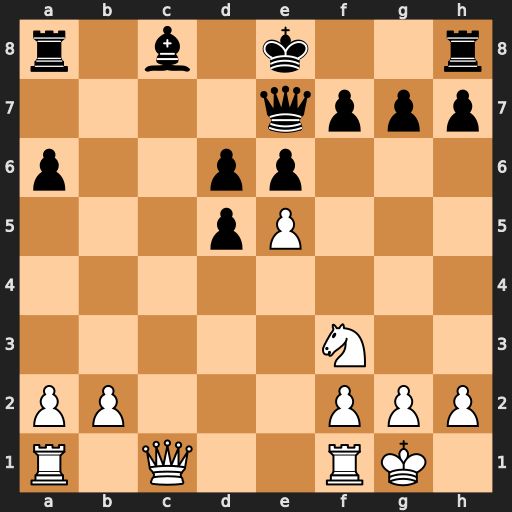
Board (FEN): r1b1k2r/4qppp/p2pp3/3pP3/8/5N2/PP3PPP/R1Q2RK1
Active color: w
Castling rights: kq
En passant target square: -
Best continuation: Qc6+ Qd7 Qxa8